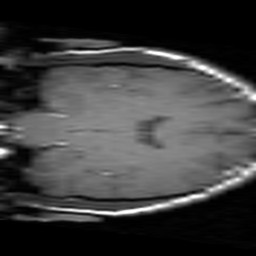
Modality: T1w
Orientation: coronal